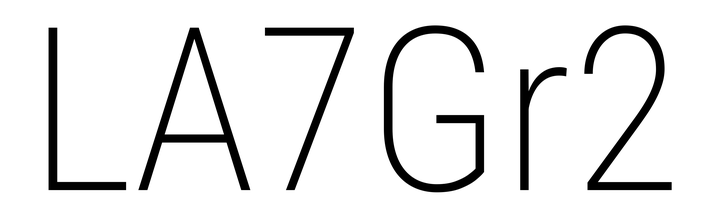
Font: Roboto_Condensed_ExtraLight